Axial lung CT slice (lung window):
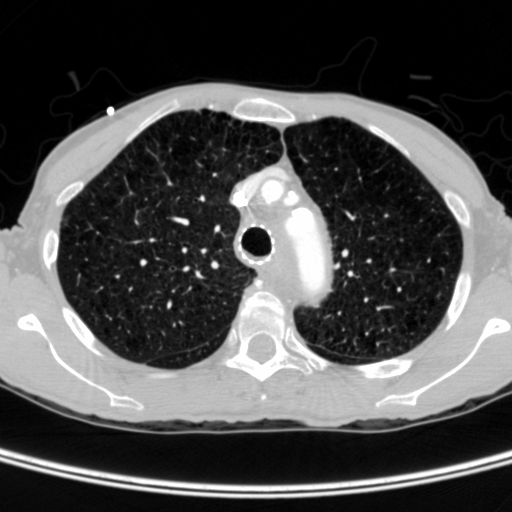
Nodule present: no